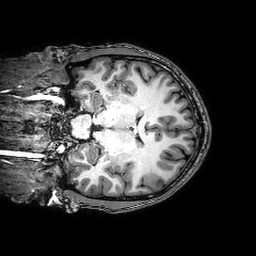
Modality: T1w
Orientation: coronal
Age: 24
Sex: male
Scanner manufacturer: philips
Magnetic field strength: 3 T
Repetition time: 0.008246 s
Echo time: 0.00378 s